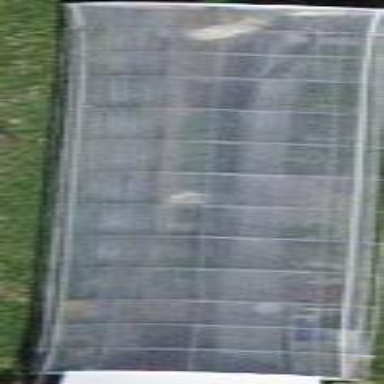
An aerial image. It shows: Greenhouse.